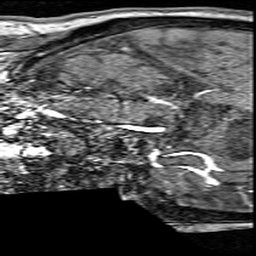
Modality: angio
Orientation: sagittal
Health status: ill
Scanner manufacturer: siemens
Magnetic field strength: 3 T
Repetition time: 0.023 s
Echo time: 0.00418 s